Chest X-ray. View position: AP
Patient age: 34
Patient sex: M
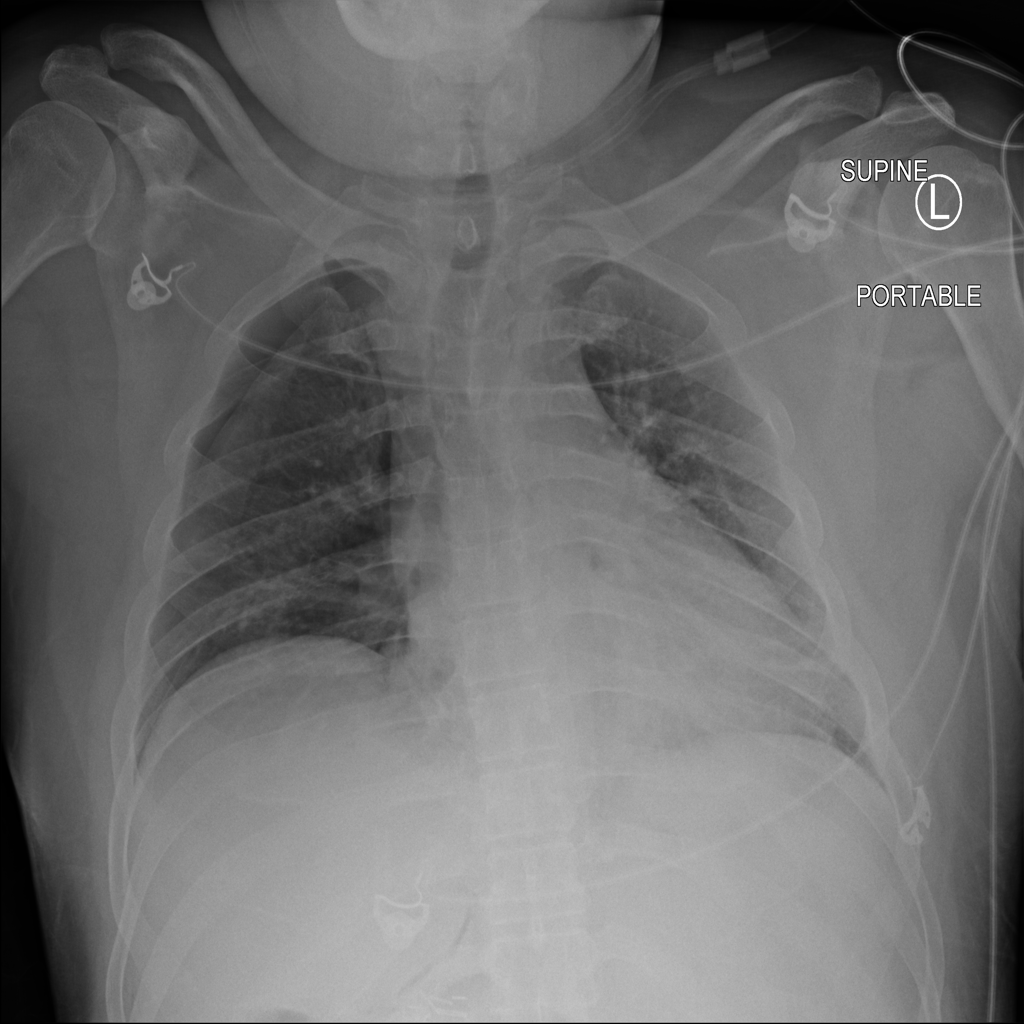
Finding: Pneumothorax